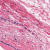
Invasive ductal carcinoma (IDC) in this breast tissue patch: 0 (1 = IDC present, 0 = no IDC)